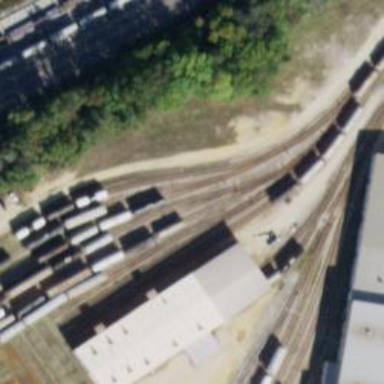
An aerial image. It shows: Industrial building that contains railway workshop.